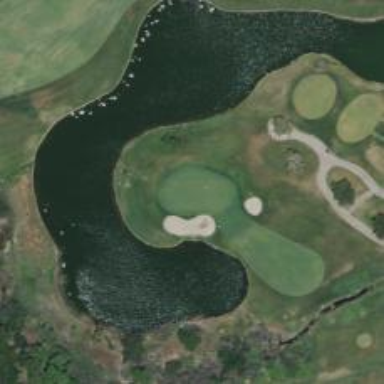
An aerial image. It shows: View of golf hole.